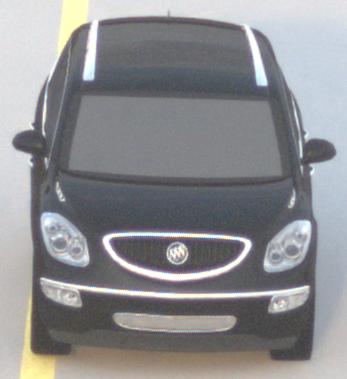
Make: Buick
Model: Enclave
Detailed model: GMT967
Model produced from: 2007
Model produced until: 2017
Doors: 5
Color: black
Road condition: dry road
Daytime: sunrise or sunset
Contrast: low contrast